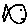
Label: fish